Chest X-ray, PA view. Patient: 42 years old, sex F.
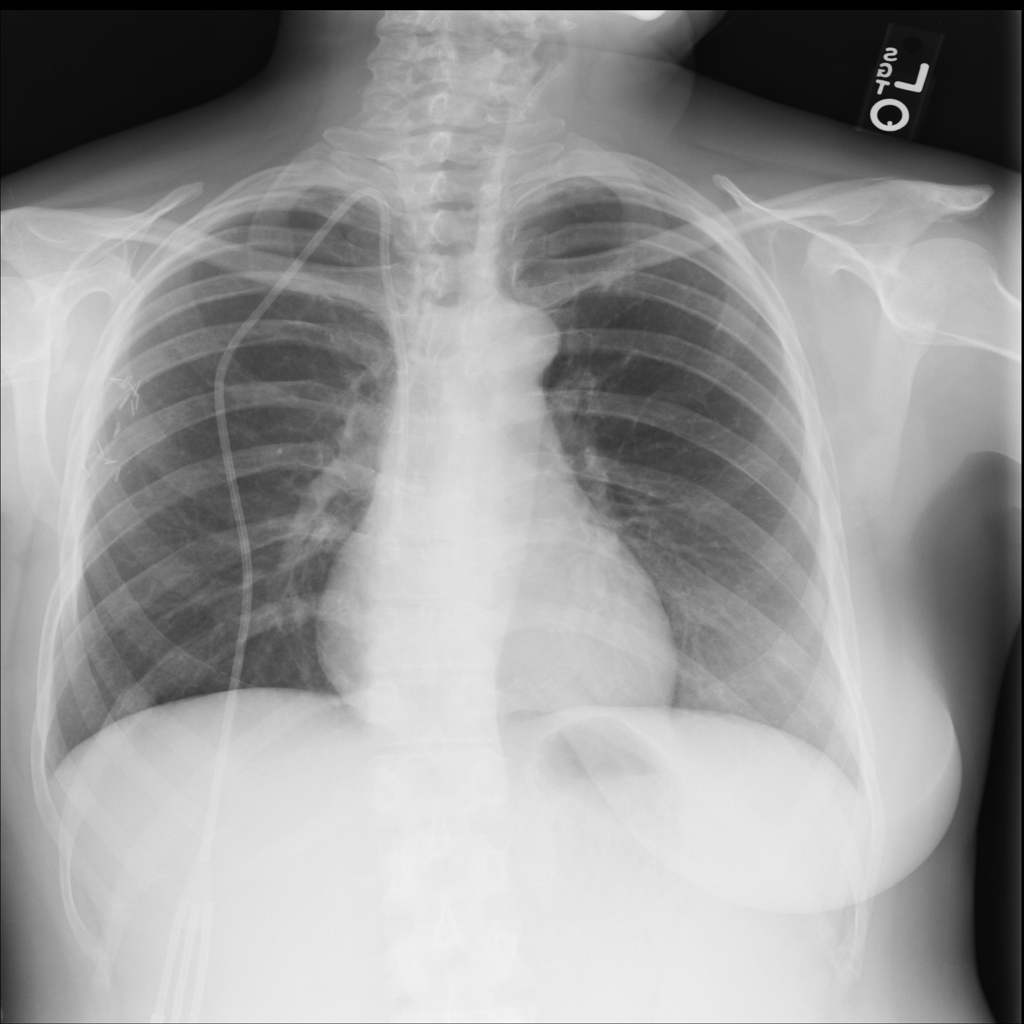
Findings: No Finding